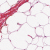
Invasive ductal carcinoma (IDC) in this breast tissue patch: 0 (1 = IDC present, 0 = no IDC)